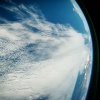
Label: cloud